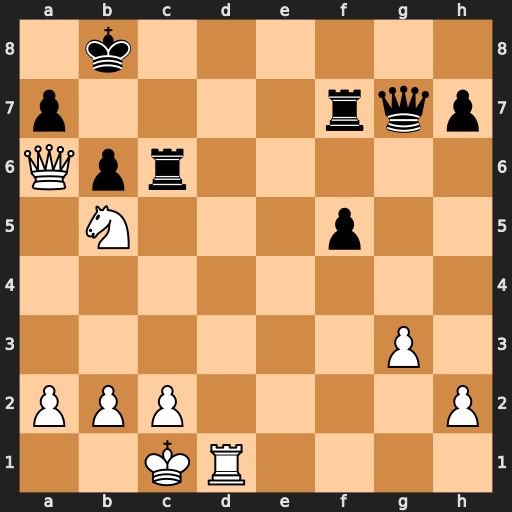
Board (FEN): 1k6/p4rqp/Qpr5/1N3p2/8/6P1/PPP4P/2KR4
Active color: w
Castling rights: -
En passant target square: -
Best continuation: Rd8+ Rc8 Qxc8#